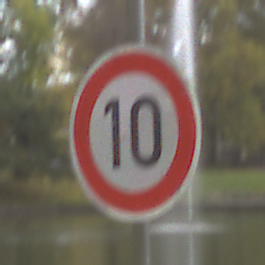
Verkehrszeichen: Geschwindigkeit10
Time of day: MorningAfternoon
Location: Outdoor (Nature)
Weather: Overcast
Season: Autumn
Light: Natural